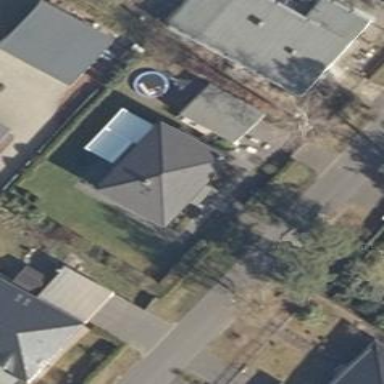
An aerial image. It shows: Simple house.